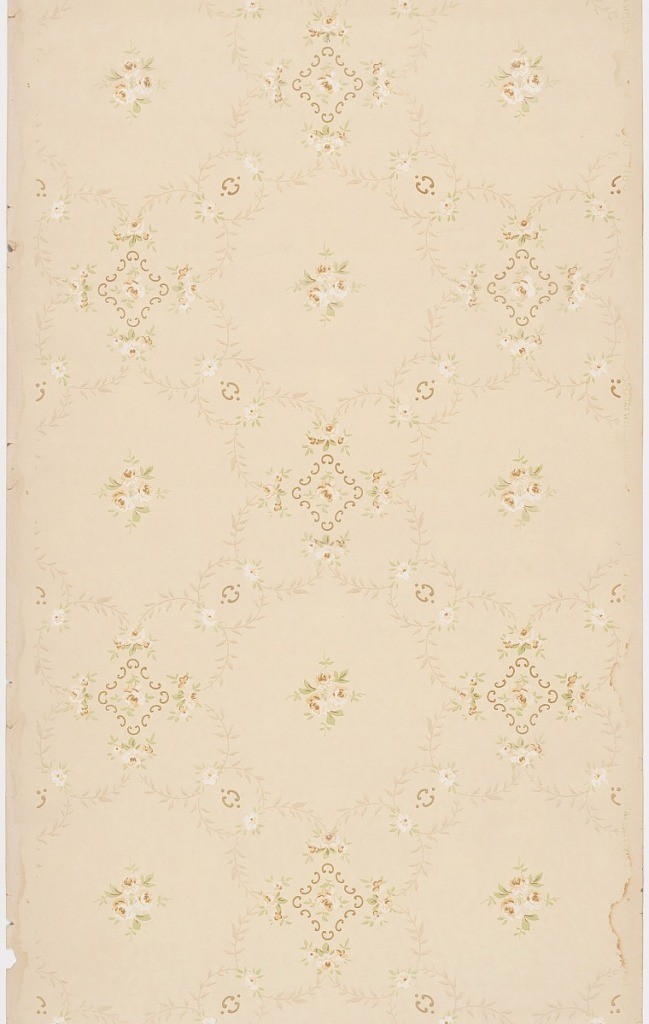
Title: Ceiling paper
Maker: Maxwell & Co., S.A., Chicago, Illinois, USA
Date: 1905–1915
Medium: Machine-printed paper, liquid mica
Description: Repeating pattern of white rose blossoms contained within auricular diamond shaped border and surrounded by floral nosegays and chains of foliate festoons. Design is printed in khaki, white and light brown on beige ground.